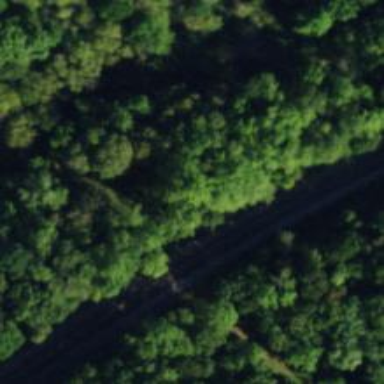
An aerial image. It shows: Railway track.